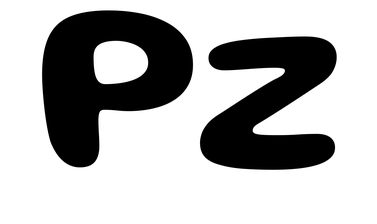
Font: Gluten_SemiBold